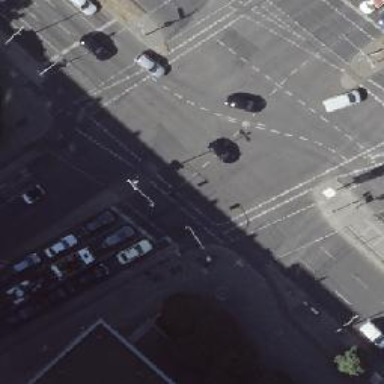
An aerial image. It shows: Footway located on traffic island.